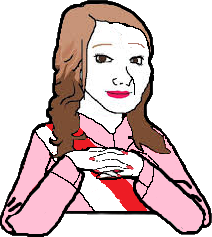
Label: 5_Abusive_Wife